Field crop: maize
Growth stage: 1
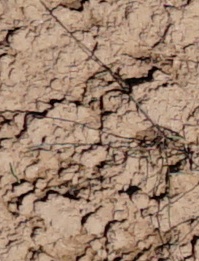
Species: lolium